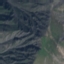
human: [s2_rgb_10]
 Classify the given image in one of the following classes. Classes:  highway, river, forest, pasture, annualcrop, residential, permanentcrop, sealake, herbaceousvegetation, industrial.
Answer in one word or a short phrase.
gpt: HerbaceousVegetation